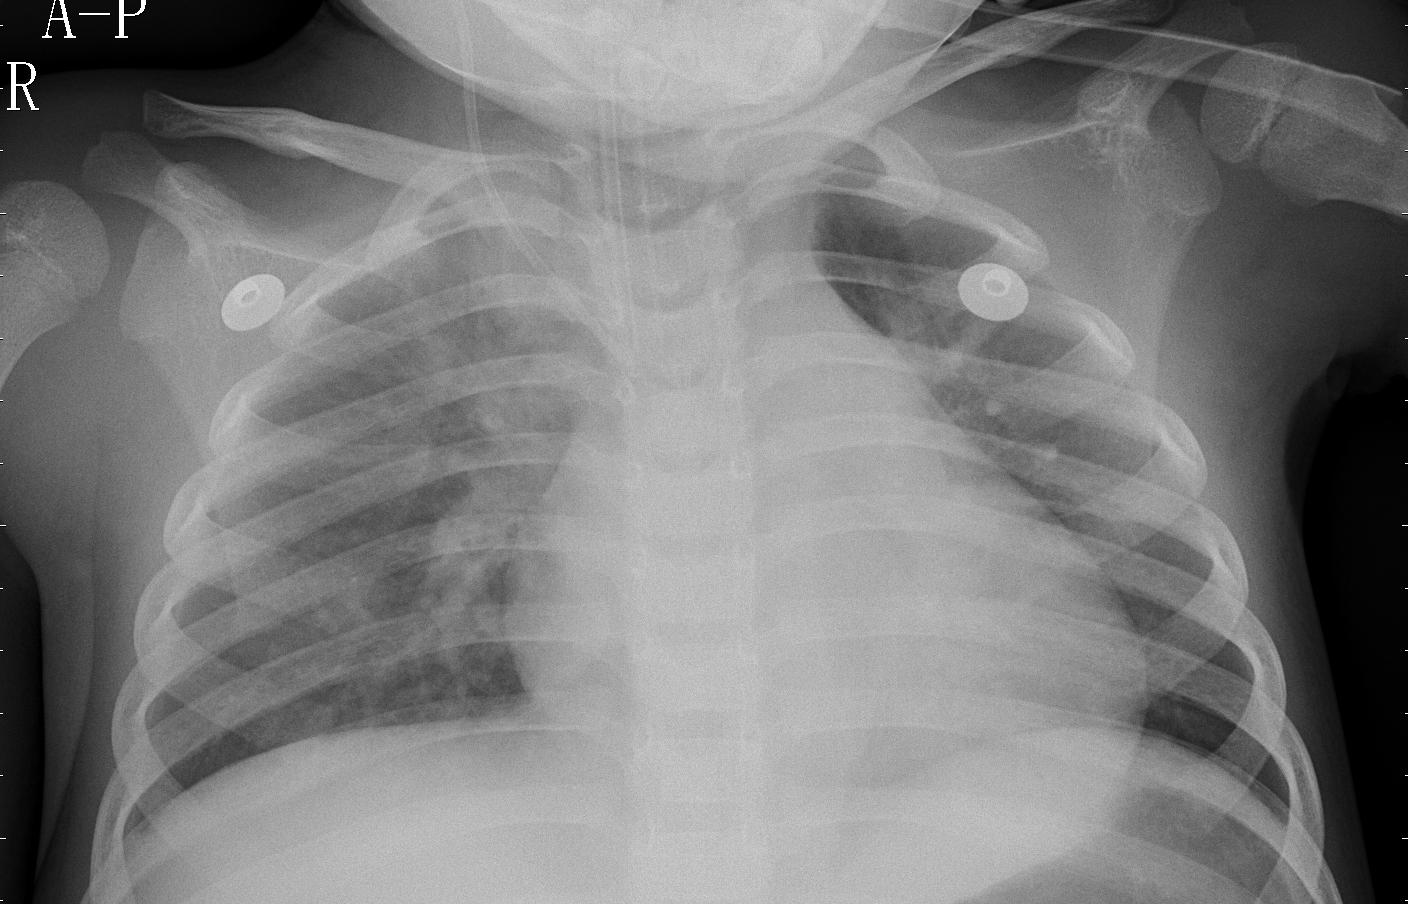
Diagnosis: PNEUMONIA